Chest X-ray:
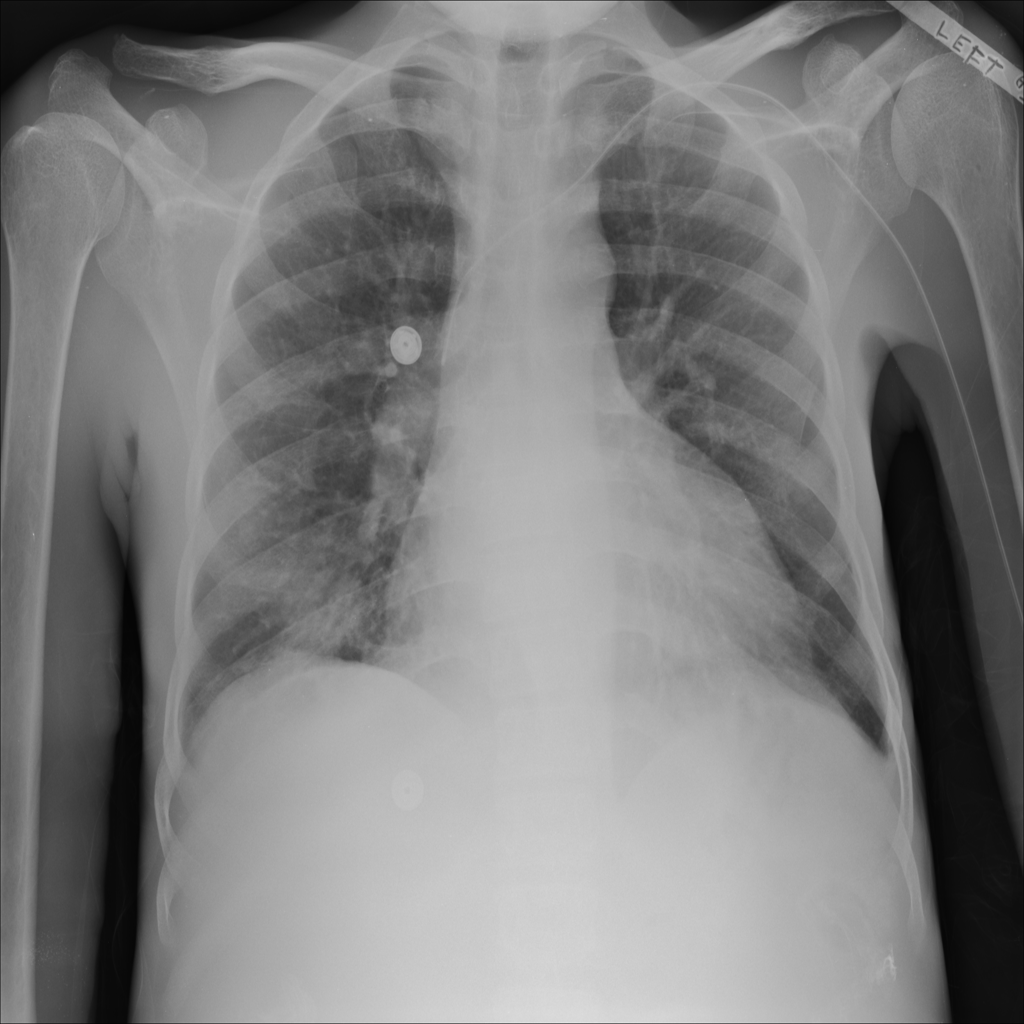
Findings: Nodule, Cardiomegaly
No abnormal finding: no